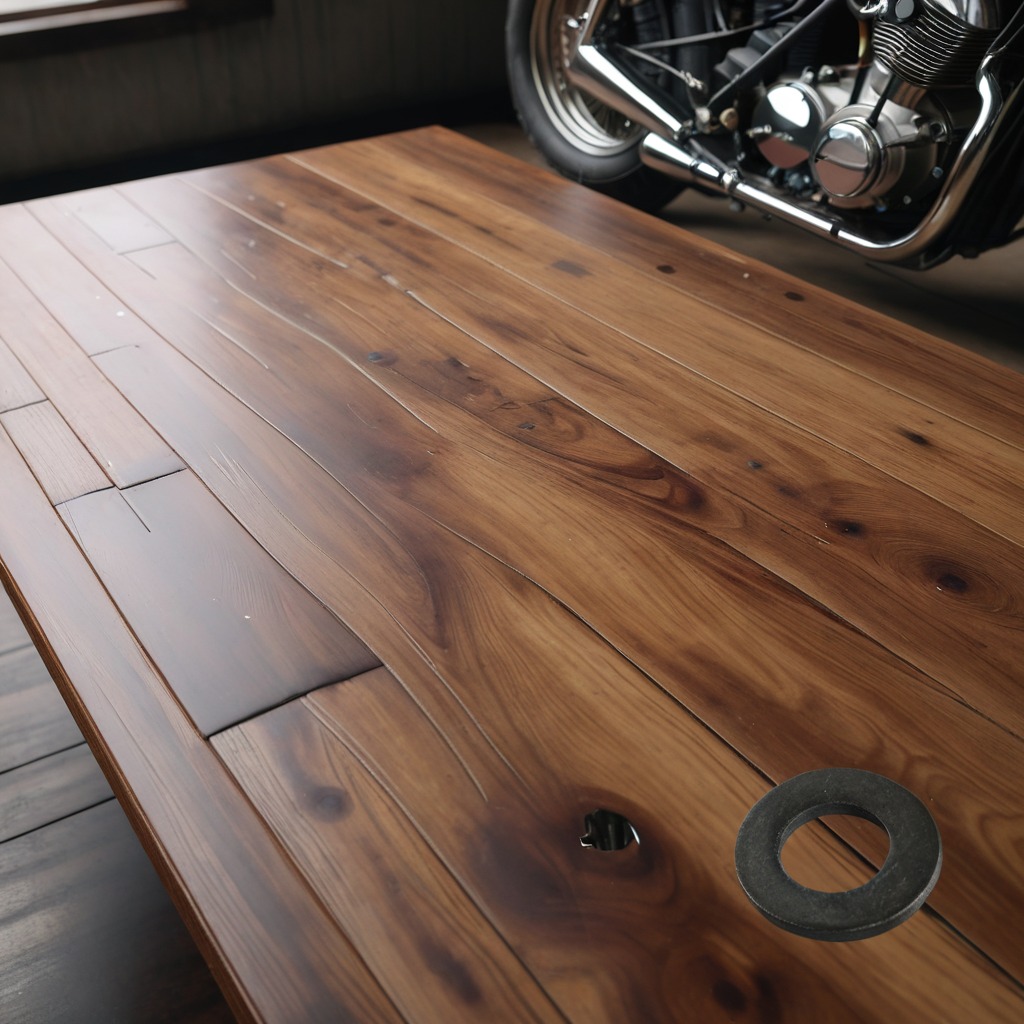
A flat metal washer lies on the oil-spilled wooden table in a vintage motorcycle garage.